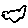
Label: cloud